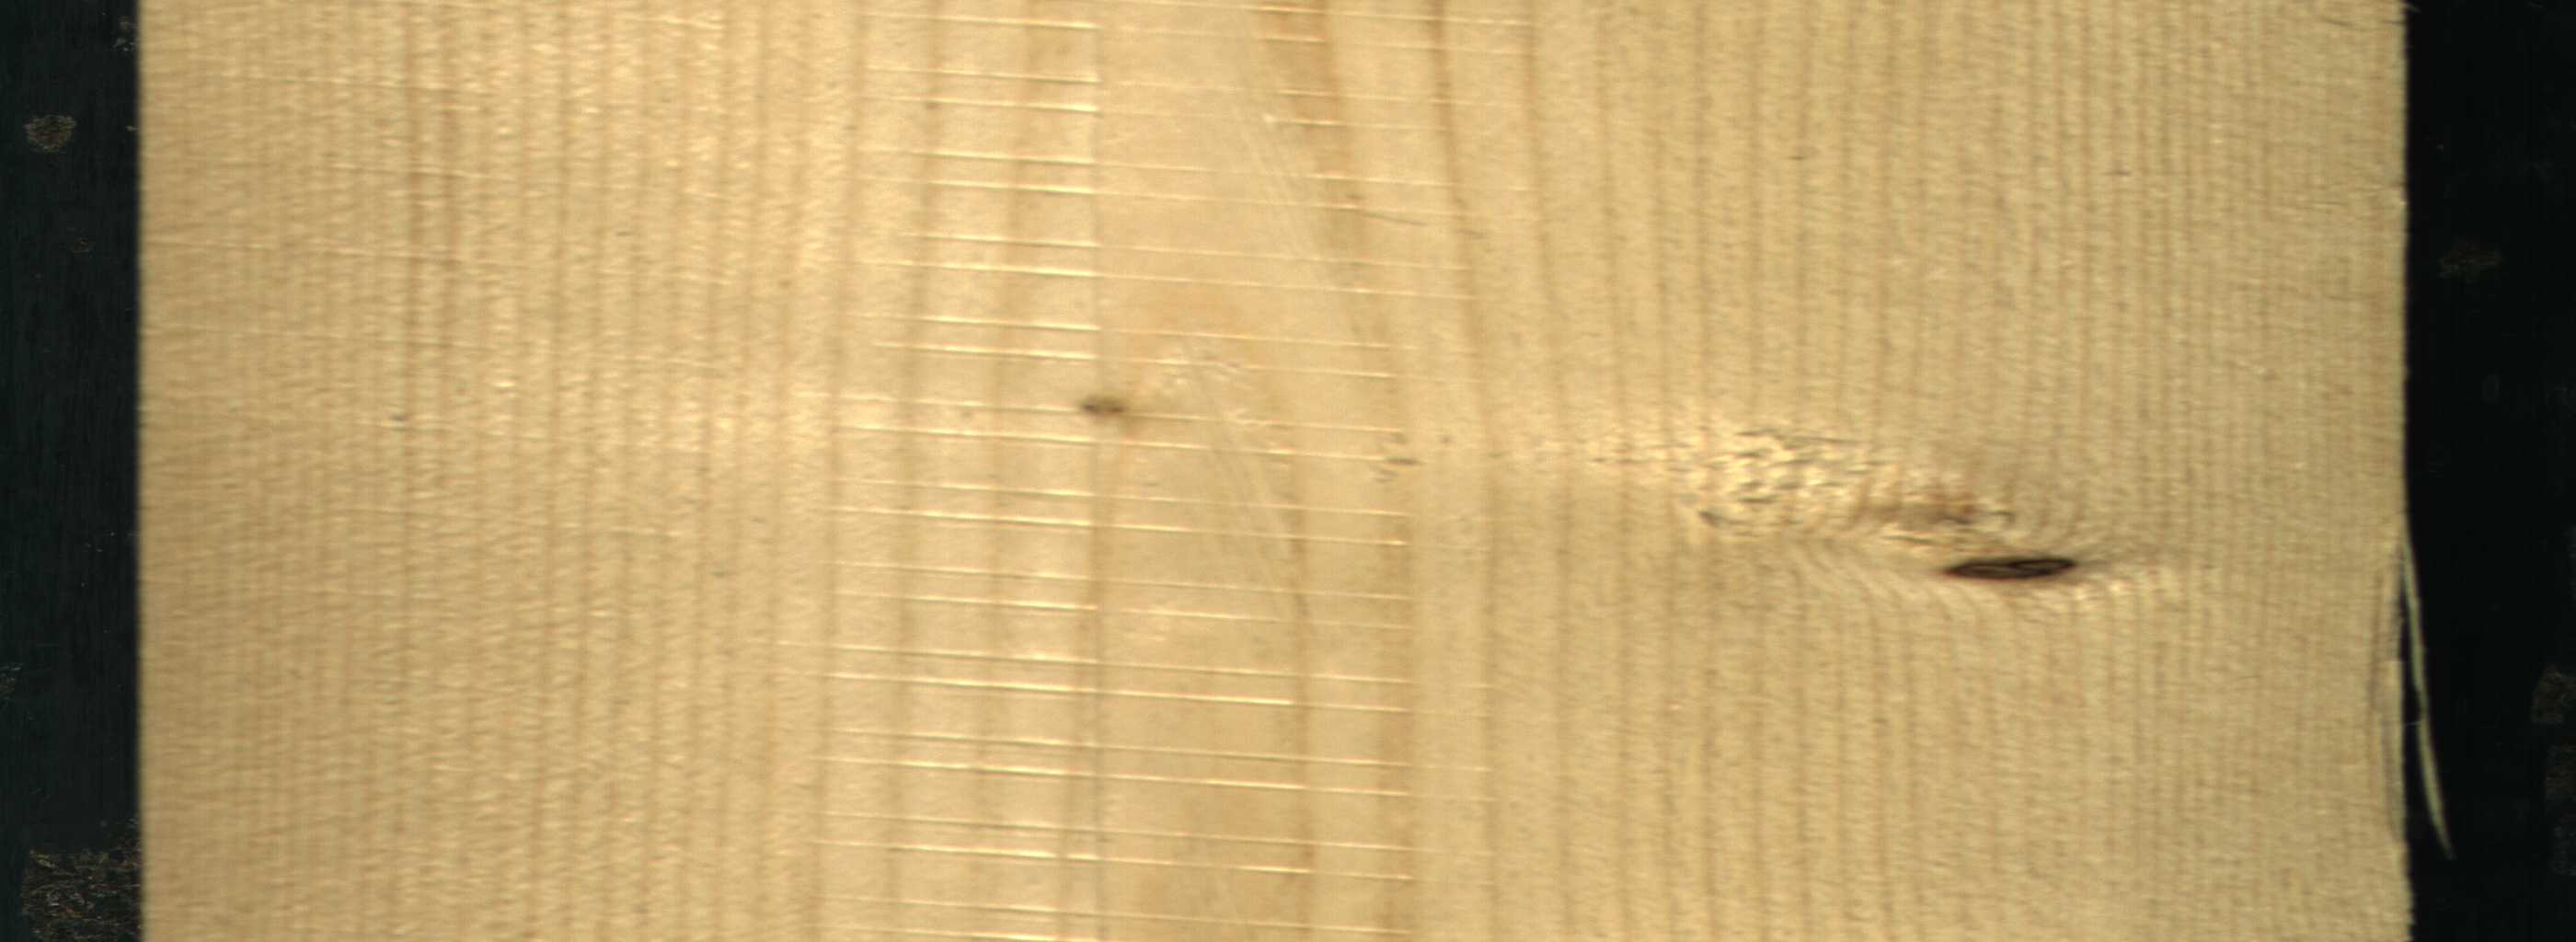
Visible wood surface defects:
Dead_Knot